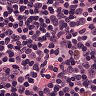
Metastatic tissue present: no